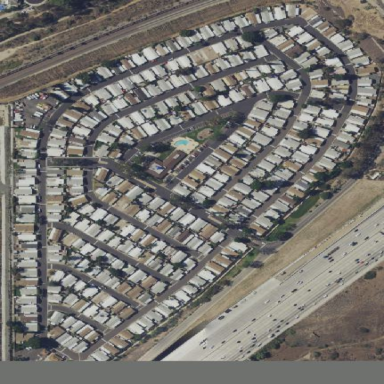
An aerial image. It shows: Residential area with mobile homes.